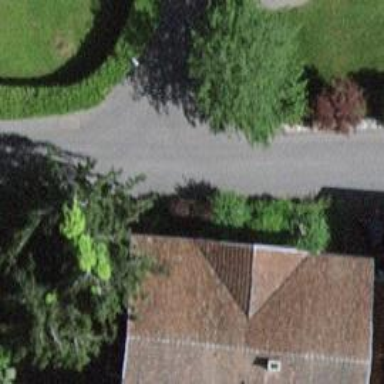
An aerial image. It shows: Residential road with asphalt surface.